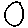
Label: circle